Question: After I debugged the code and watched how the object 'Questionario' is made I can see that there is no property 'punteggioMassimo', even if it is declared on the class.
'''
//QuestionarioBase.java
public class QuestionarioBase extends com.xxx.cms.classgenerator.BaseBean implements Serializable {
//some other properties
protected Integer punteggioMassimo;
//some other getter and setter
public Integer getPunteggioMassimo() {
return punteggioMassimo;
}
public void setPunteggioMassimo(Integer punteggioMassimo) {
this.punteggioMassimo = punteggioMassimo;
}
'''
This class is extended by 'Questionario.java' which has nothing in it.
'''
public class Questionario extends QuestionarioBase implements Serializable {
}
'''
When the object is created in the controller it initializes all the properties besides 'punteggioMassimo'. I also tried to force the initialization using the 'setPunteggioMassimo' in the Expression tab of eclipse, but I had no luck with it!
Here is a picture of the Expression tab:

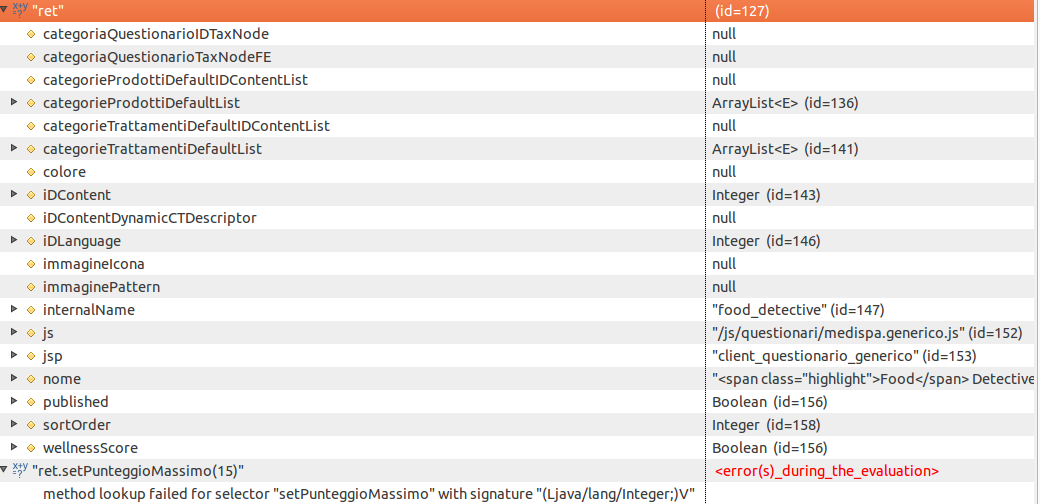
Answer: > When the object is created in the controller it initializes all the properties besides punteggioMassimo.
This means to me that your Ide is not taking into account your changes. If you are in Eclipse, clean projects, clean install maven, maven update project, clean tomcat or whatever application server, and then redeploy from scratch. Now you are sure you have the latest version of your class... If using something else, just try to find out if your class is actually deployed, by opening (unzipping) your war (or jar) and checking if your changes are in there. If not, it means there is something wrong with the build process...